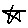
Label: star